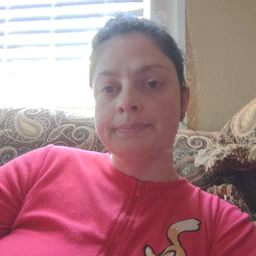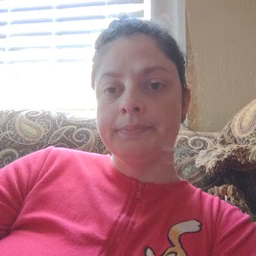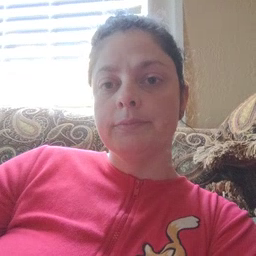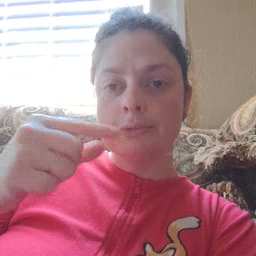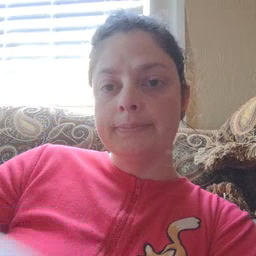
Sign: green